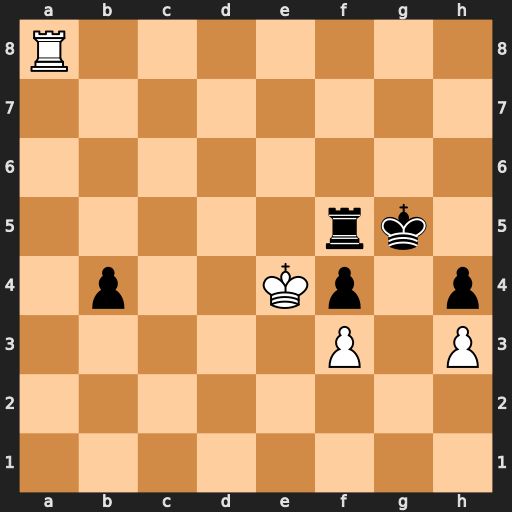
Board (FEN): R7/8/8/5rk1/1p2Kp1p/5P1P/8/8
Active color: w
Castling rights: -
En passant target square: -
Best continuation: Rg8+ Kf6 Rf8+ Ke6 Rxf5